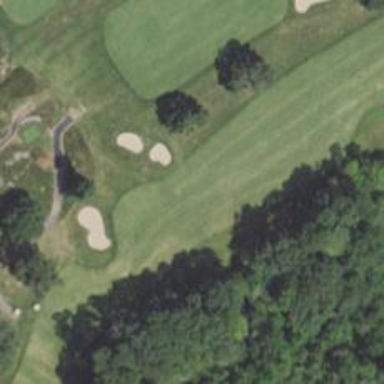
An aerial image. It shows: View of golf hole.